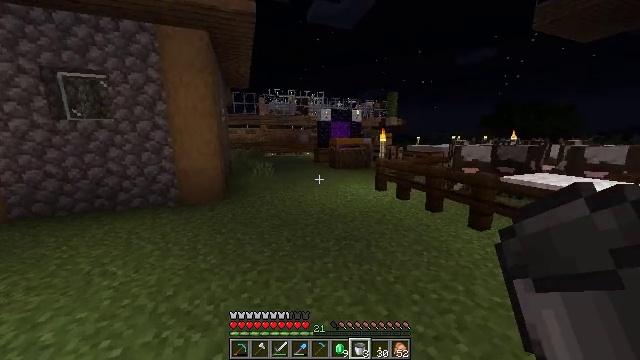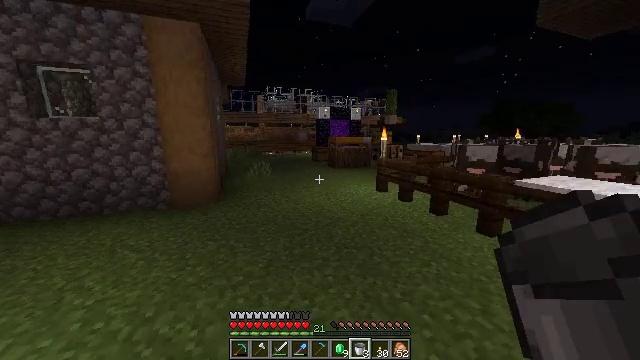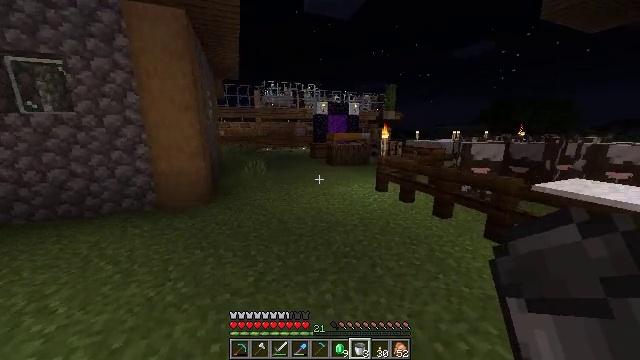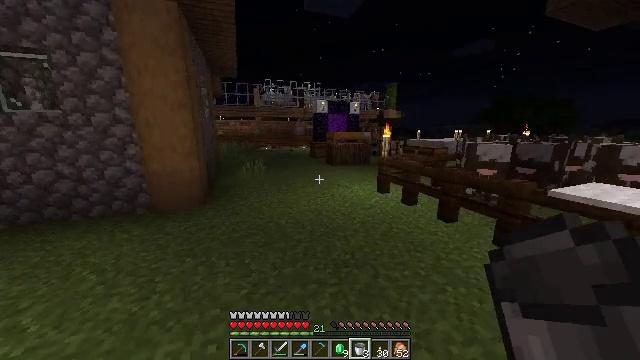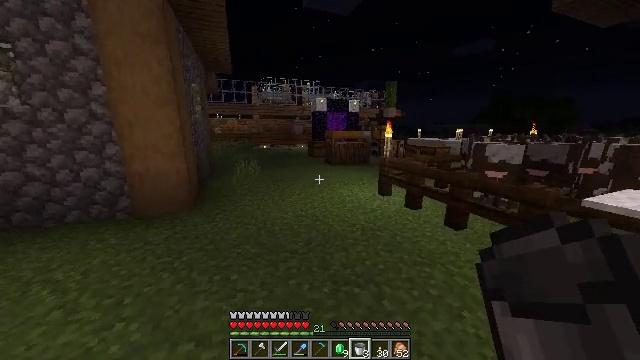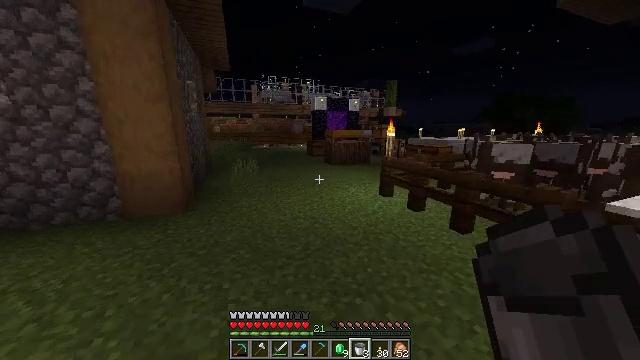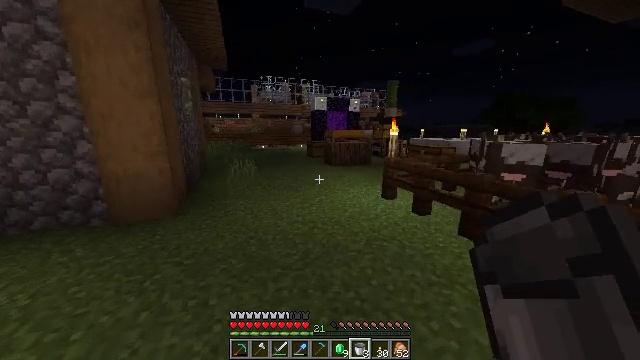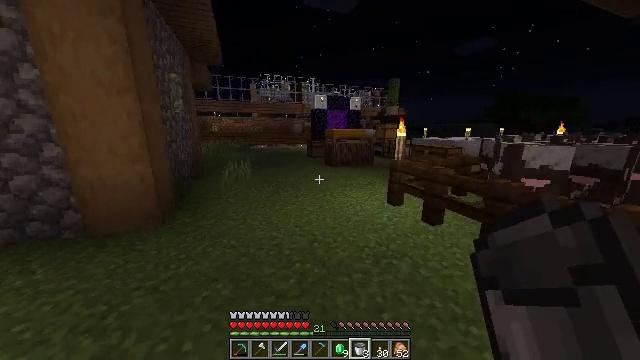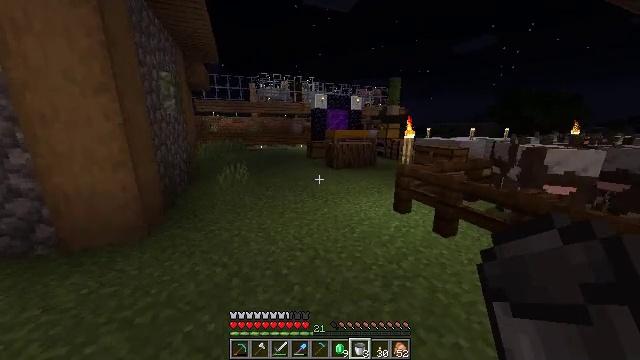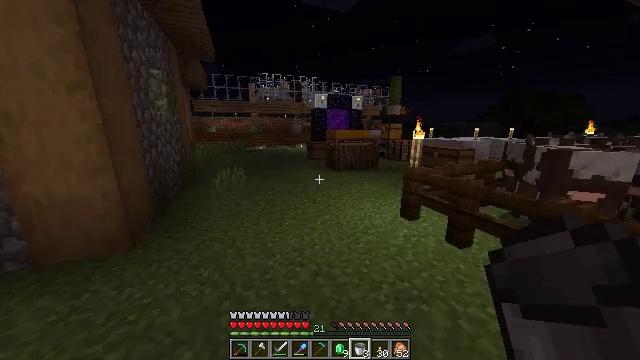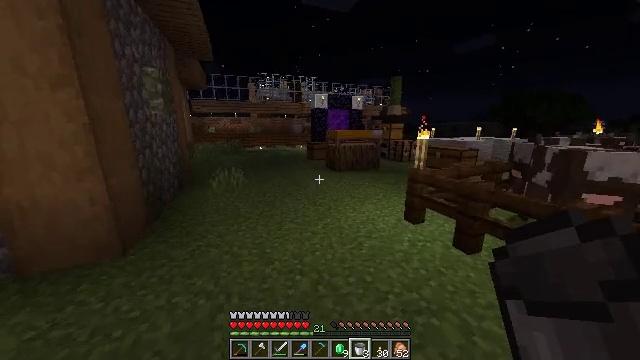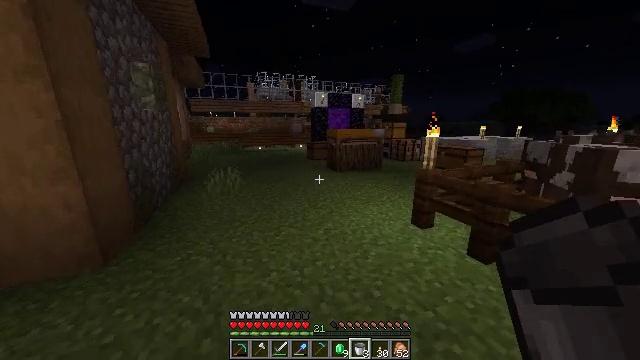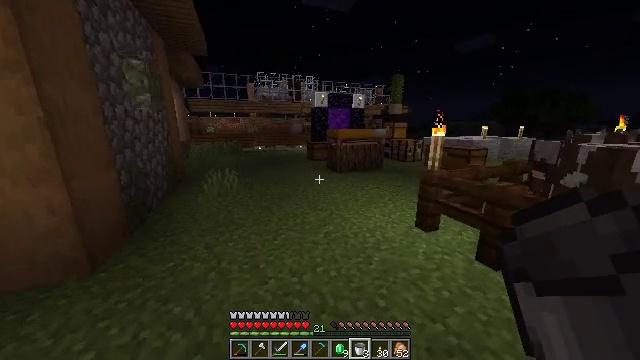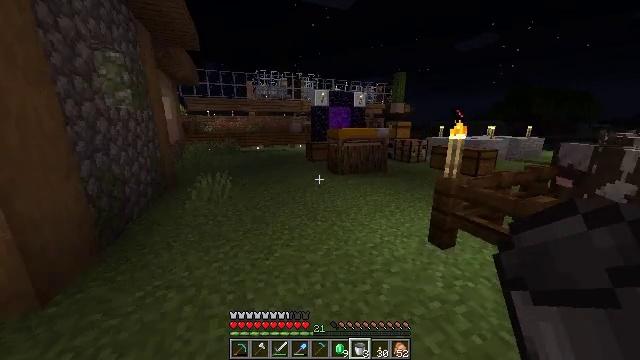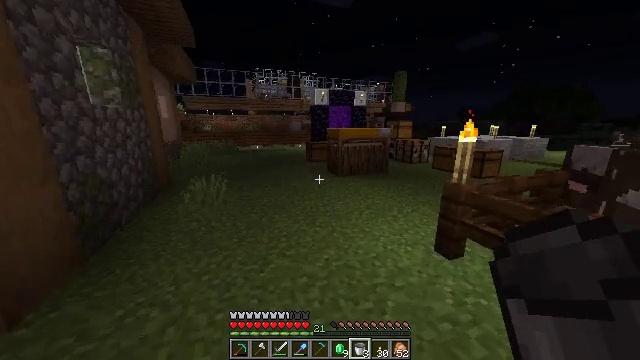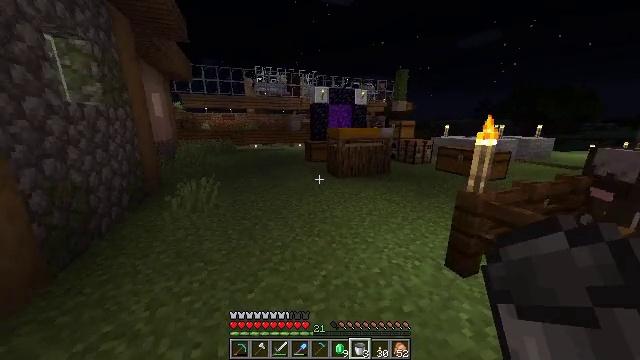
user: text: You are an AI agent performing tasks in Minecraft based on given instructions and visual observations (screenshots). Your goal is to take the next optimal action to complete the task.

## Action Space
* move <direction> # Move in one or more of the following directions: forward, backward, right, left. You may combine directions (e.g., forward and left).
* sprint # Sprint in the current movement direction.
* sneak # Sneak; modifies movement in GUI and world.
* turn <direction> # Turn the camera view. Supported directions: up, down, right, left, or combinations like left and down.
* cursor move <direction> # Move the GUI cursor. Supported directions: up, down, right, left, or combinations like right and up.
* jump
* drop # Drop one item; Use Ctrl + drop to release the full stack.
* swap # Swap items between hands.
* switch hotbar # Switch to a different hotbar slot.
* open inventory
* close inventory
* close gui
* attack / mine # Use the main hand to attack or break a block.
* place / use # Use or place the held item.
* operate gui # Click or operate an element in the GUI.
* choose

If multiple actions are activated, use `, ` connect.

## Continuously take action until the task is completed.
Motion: motion action
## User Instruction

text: Make gold nugget using the gold ingot.
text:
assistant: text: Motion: move forward
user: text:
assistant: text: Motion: move forward, turn down
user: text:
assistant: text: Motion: move forward
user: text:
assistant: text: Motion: move forward
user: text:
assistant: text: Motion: move forward, sprint
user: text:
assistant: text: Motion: move forward, sprint
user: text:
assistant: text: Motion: move forward, sprint
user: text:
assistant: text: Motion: move forward, sprint
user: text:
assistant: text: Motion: move forward, sprint
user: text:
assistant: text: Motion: move forward
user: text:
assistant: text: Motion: move forward
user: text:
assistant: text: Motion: move forward
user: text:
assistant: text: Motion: move forward
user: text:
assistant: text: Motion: move forward
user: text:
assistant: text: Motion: move forward
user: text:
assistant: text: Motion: move forward, sprint
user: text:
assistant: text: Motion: move forward, sprint
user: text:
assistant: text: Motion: move forward, sprint
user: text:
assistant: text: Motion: move forward, sprint
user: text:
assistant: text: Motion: move forward, turn left
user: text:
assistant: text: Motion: move forward, turn left and down
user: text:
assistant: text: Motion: move forward, turn left and down
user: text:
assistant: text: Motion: move forward, turn left and up
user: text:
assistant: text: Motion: move left, turn left and up
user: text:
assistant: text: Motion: move left, turn left and up
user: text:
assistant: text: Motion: move left, turn left and up
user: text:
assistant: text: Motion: move left, turn right
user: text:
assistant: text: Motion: move left, turn right
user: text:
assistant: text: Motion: move left
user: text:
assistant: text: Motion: move left